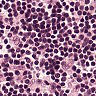
Metastatic tissue present: no